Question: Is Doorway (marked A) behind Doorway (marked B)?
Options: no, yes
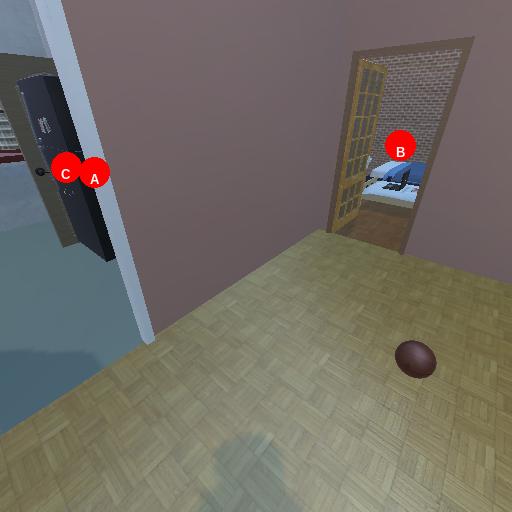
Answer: no